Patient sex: F
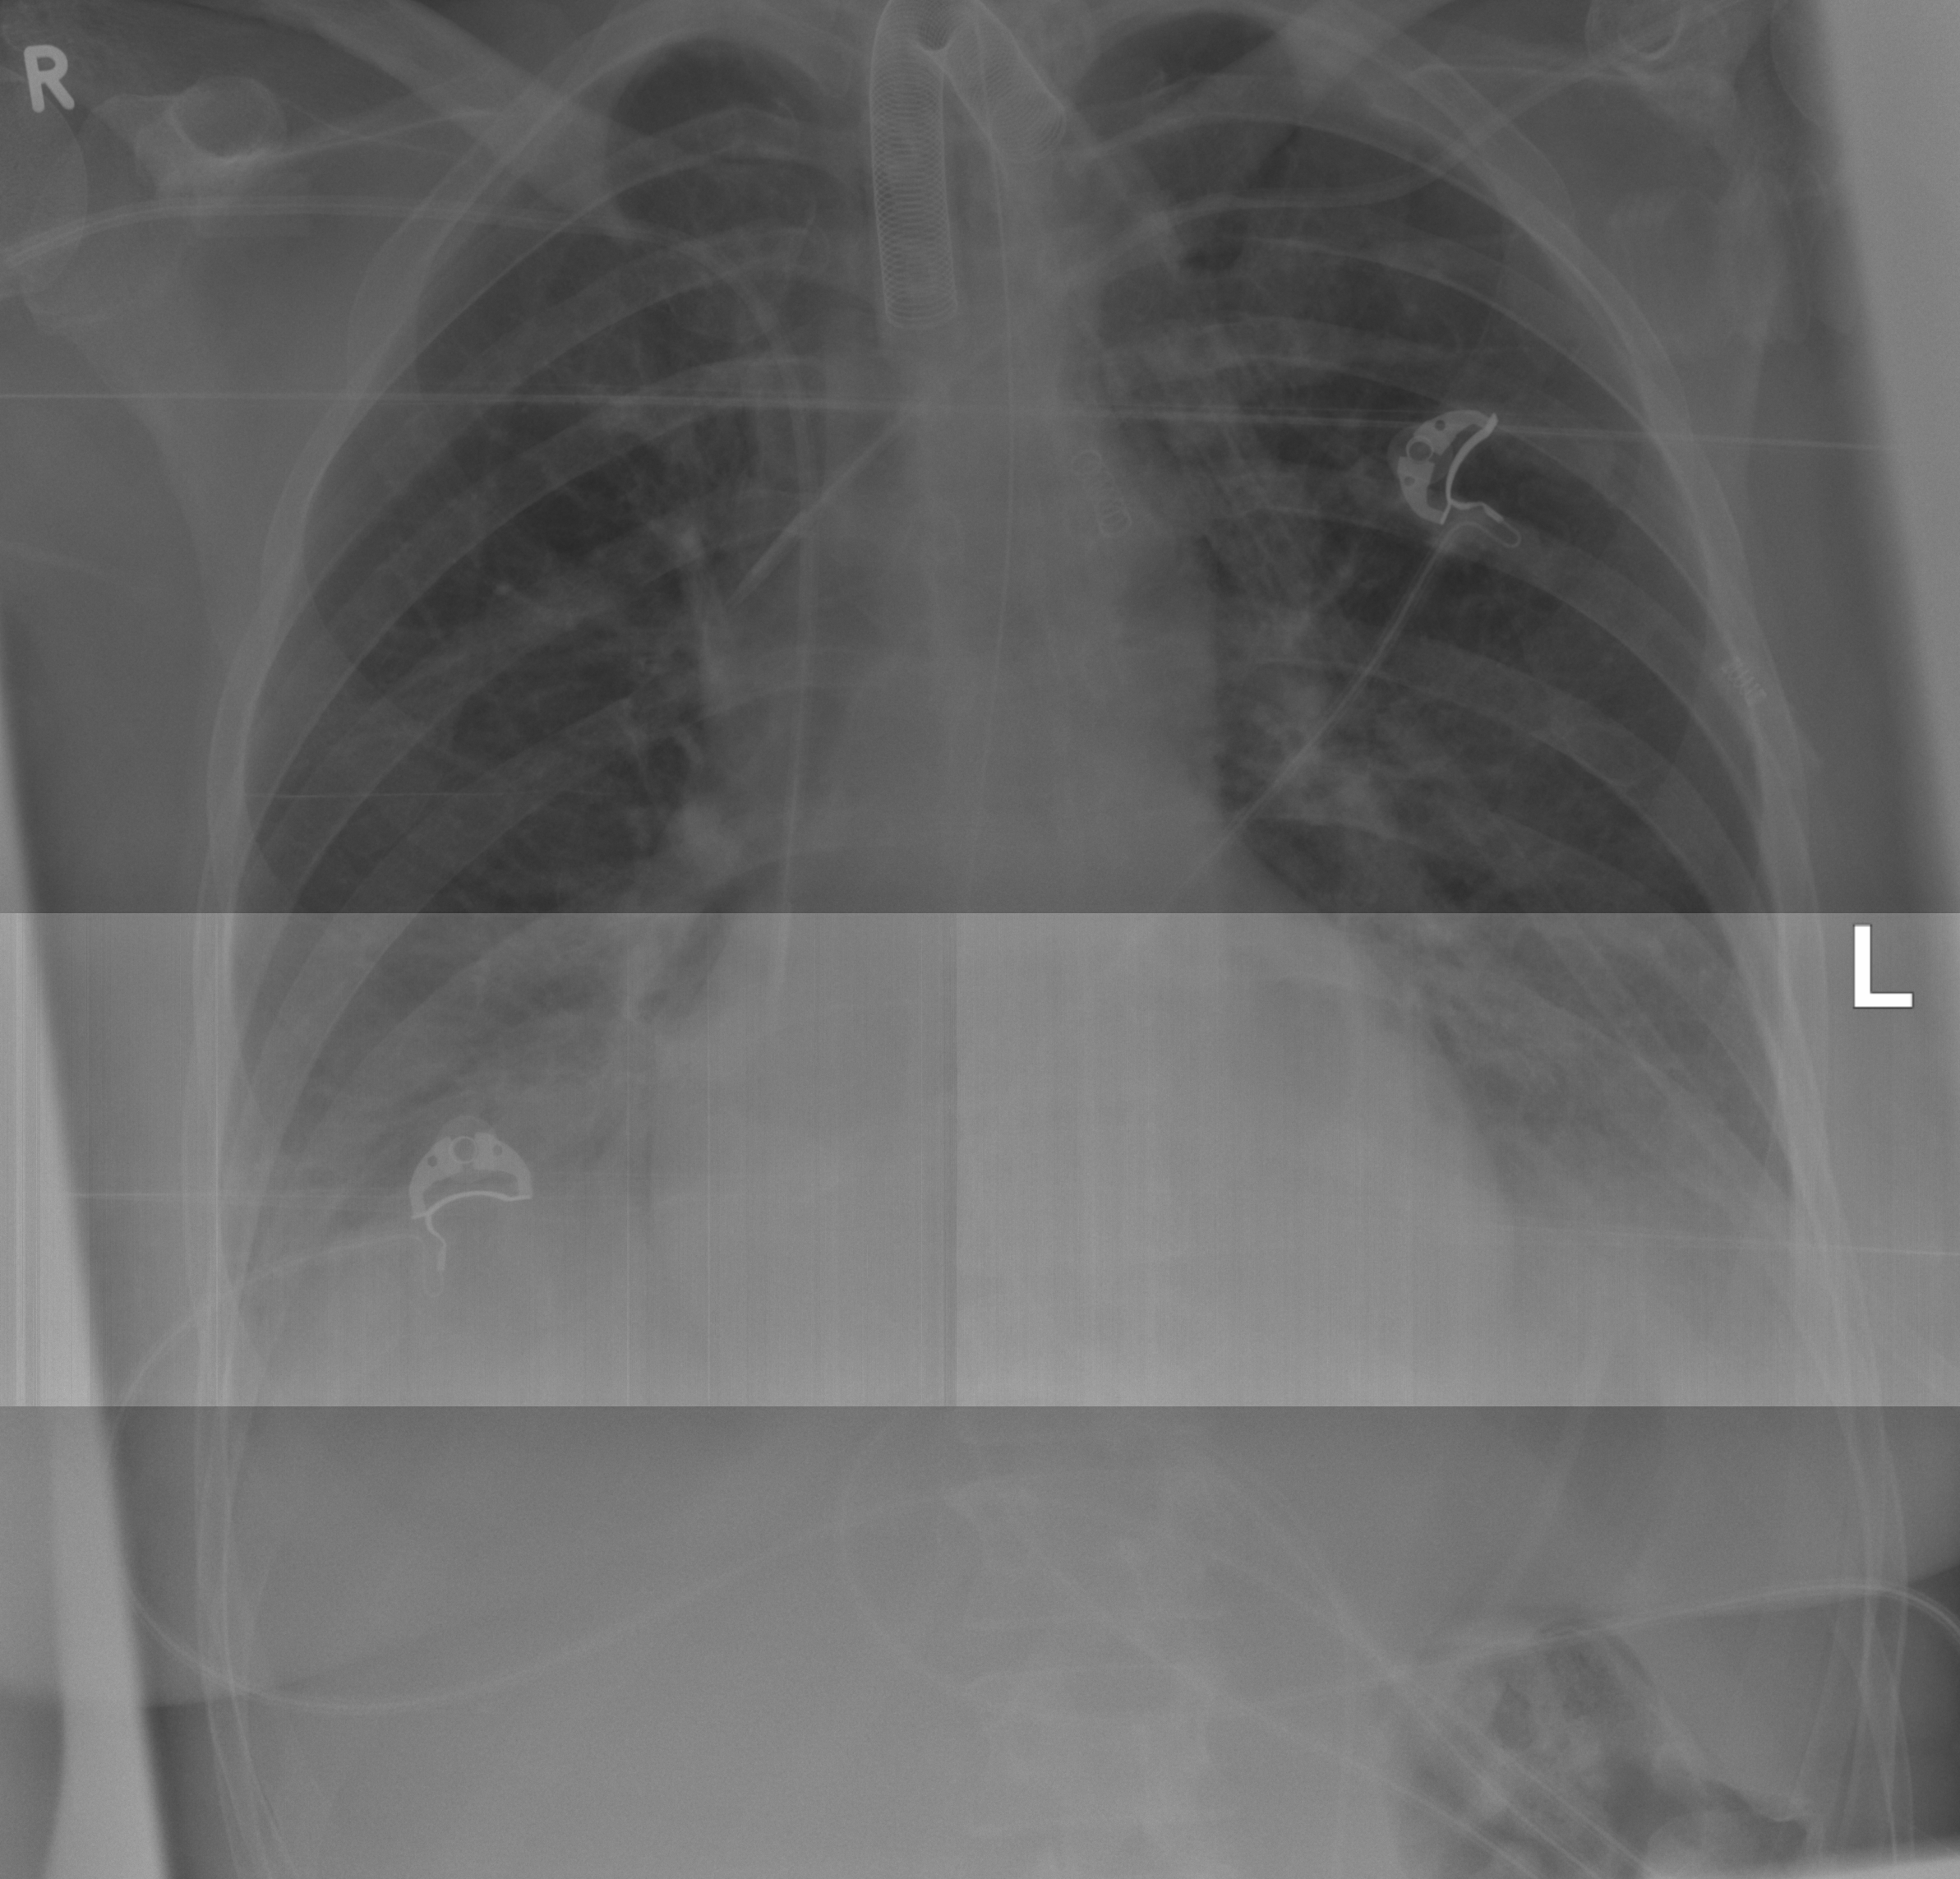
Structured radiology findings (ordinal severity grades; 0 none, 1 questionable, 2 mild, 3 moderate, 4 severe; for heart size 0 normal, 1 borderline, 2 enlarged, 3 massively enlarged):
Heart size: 0
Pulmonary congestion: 0
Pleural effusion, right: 1
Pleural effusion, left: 1
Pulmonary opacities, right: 0
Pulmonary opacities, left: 0
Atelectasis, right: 2
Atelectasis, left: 2